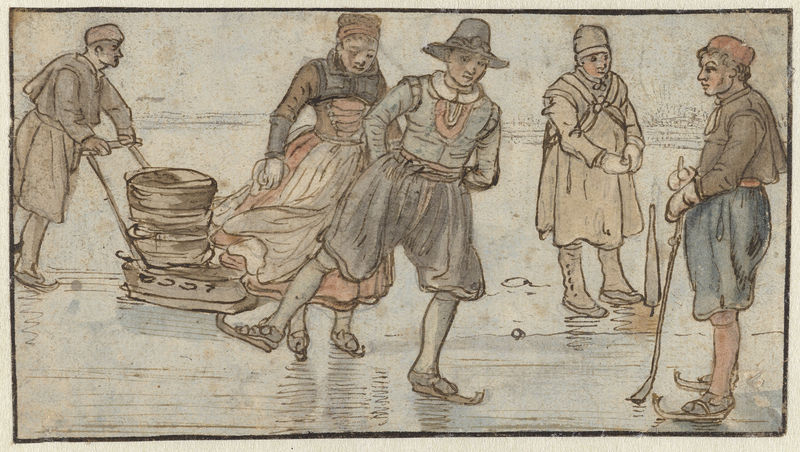
Titel: Schaatsers en kolvers op het ijs
Künstler: Hendrick Avercamp
Standort: Amsterdam
Institution: Rijksmuseum
Schlagwörter: menschen, bewegung, hüte, kleid, eis, malerei, kleidung, bauern, kübel, laufen, figuren, schienen, schlittschuhlaufen, eimer, behälter, schlittschuh, eiselaufen